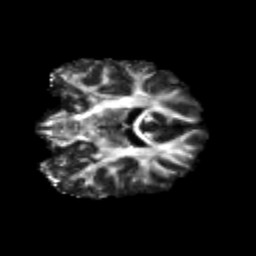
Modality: FA
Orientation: coronal
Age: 22
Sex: male
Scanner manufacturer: siemens
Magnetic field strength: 3 T
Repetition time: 3.5 s
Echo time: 0.125 s